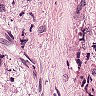
Metastatic tissue present: yes